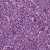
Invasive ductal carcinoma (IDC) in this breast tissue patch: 1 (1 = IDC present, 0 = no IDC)